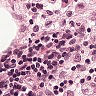
Metastatic tissue present: no